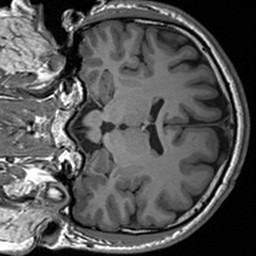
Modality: T1w
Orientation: coronal
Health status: healthy
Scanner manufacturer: siemens
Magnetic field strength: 3 T
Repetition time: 1.9 s
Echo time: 0.00227 s